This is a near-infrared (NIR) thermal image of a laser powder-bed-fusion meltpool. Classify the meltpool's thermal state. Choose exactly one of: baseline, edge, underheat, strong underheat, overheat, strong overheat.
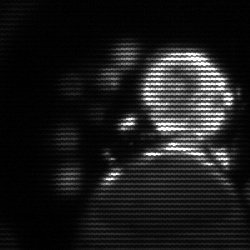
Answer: baseline